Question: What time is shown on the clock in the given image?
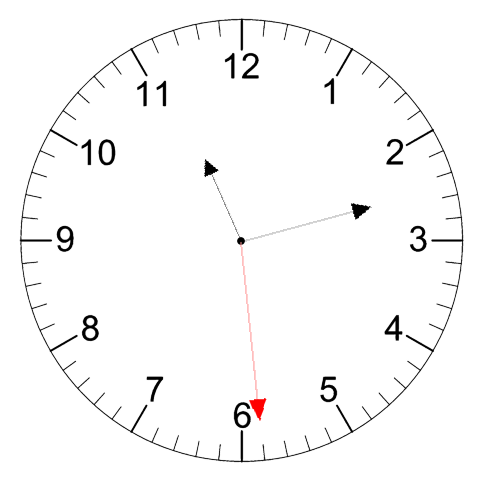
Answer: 11:12:29